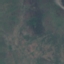
Label: HerbaceousVegetation